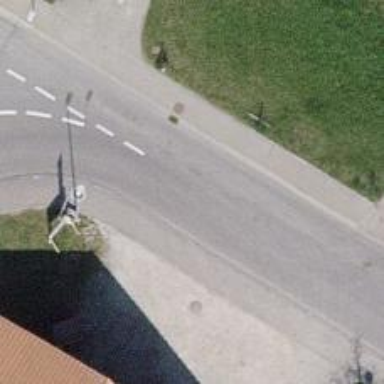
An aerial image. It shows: Zebra crossing on the road.